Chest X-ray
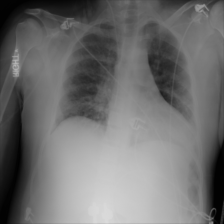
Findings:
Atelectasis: negative
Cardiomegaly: negative
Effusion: negative
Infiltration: negative
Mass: negative
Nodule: negative
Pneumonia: negative
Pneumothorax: negative
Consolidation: negative
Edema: negative
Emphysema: negative
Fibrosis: negative
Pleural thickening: negative
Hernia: negative